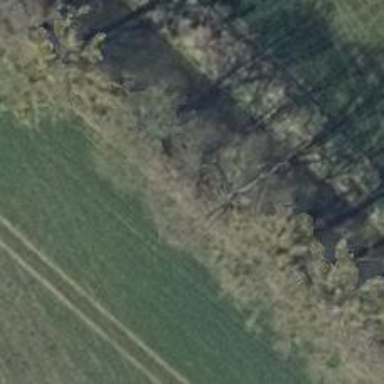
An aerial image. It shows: Row of deciduous broadleaved trees.